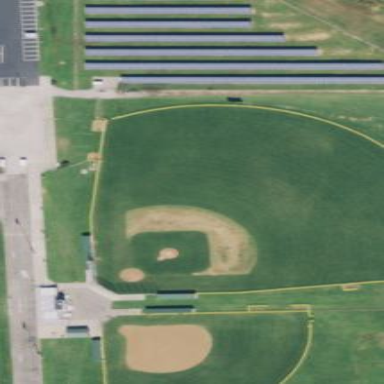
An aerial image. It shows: Baseball stadium.